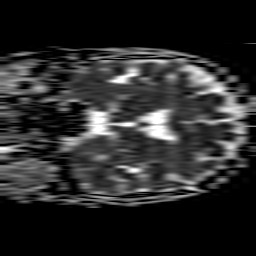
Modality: ADC
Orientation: coronal
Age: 68
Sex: female
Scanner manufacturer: philips
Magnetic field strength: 1.5 T
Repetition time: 3.689 s
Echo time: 0.09411 s